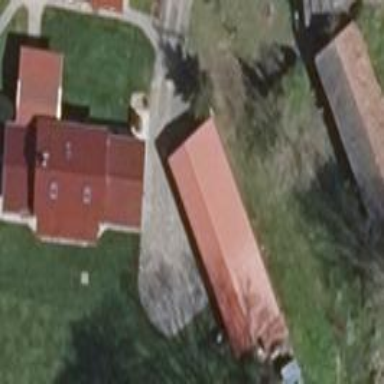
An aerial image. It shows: Gabled building with the roof oriented along its structure.